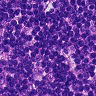
Metastatic tissue present: no